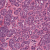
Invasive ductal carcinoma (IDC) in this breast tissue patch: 0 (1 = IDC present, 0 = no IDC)